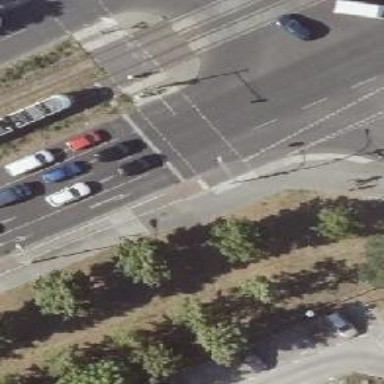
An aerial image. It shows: Asphalt cycleway with traffic signals at crossing.